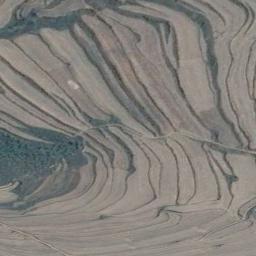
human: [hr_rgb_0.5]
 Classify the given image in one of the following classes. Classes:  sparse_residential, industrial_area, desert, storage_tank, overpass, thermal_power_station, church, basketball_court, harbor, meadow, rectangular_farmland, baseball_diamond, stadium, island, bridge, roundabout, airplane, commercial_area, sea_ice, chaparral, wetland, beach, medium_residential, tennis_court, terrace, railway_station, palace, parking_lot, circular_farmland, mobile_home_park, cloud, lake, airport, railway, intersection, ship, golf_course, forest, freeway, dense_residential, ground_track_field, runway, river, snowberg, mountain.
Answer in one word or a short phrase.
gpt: terrace